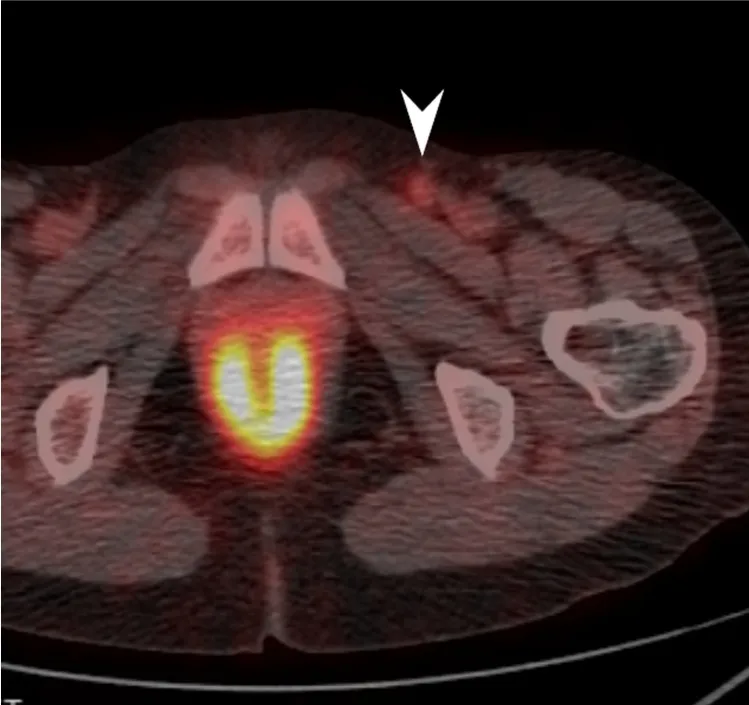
PET findings. . A, b: PET revealed an accumulation of FDG in the anal canal mass and left inguinal lymph nodes (white arrow head) which were detected by CT.
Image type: radiology (pet)